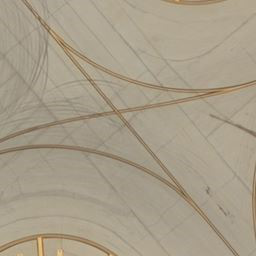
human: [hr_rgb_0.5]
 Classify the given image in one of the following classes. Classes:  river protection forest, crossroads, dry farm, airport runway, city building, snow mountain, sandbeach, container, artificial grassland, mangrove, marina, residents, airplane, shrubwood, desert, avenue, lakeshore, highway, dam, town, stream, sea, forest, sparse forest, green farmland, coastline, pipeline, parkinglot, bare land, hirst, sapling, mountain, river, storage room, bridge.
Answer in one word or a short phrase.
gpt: airport runway